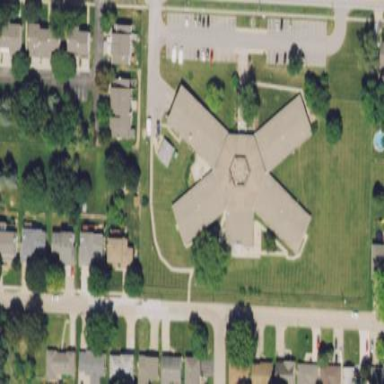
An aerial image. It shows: Nursing home building.